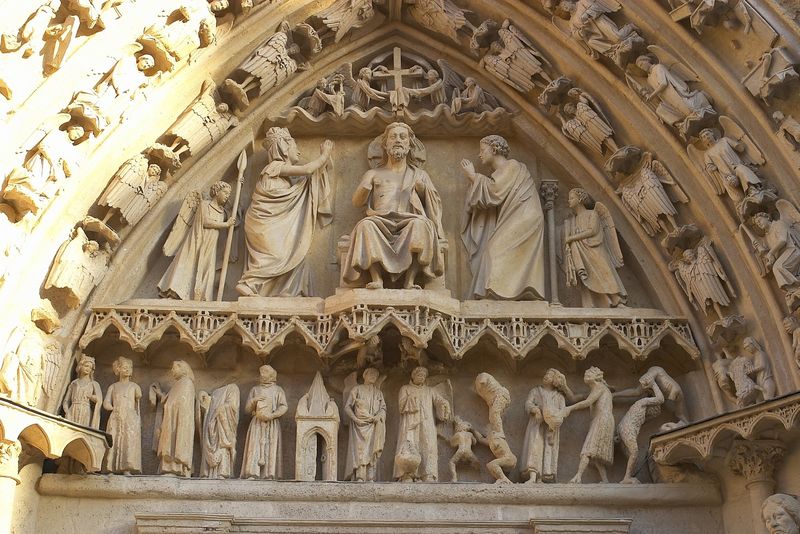
Titel: Kathedrale von Burgos
Künstler: Juan de Colonia
Standort: Burgos (EU - E); Burgos, Kathedrale (EU - E)
Schlagwörter: säulen, kirche, engel, skulptur, relief, figuren, kreuz, portal, sandstein, archivolten, spitzbogen, christus, jüngstes gericht, krönung, maria, archivolte, tympanon, jungfrauen, weltenherrscher, kirche tympanon